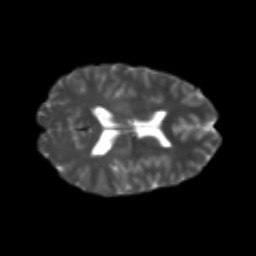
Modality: T2w
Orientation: axial
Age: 24
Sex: female
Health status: healthy
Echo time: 0.074 s